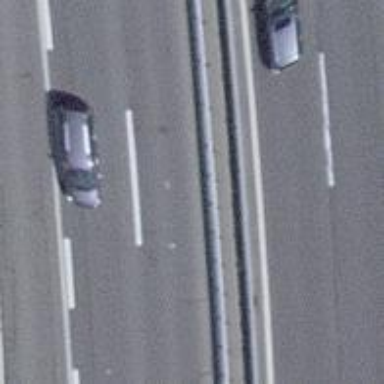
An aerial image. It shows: Motorway junction.